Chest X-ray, PA view. Patient: 62 years old, sex M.
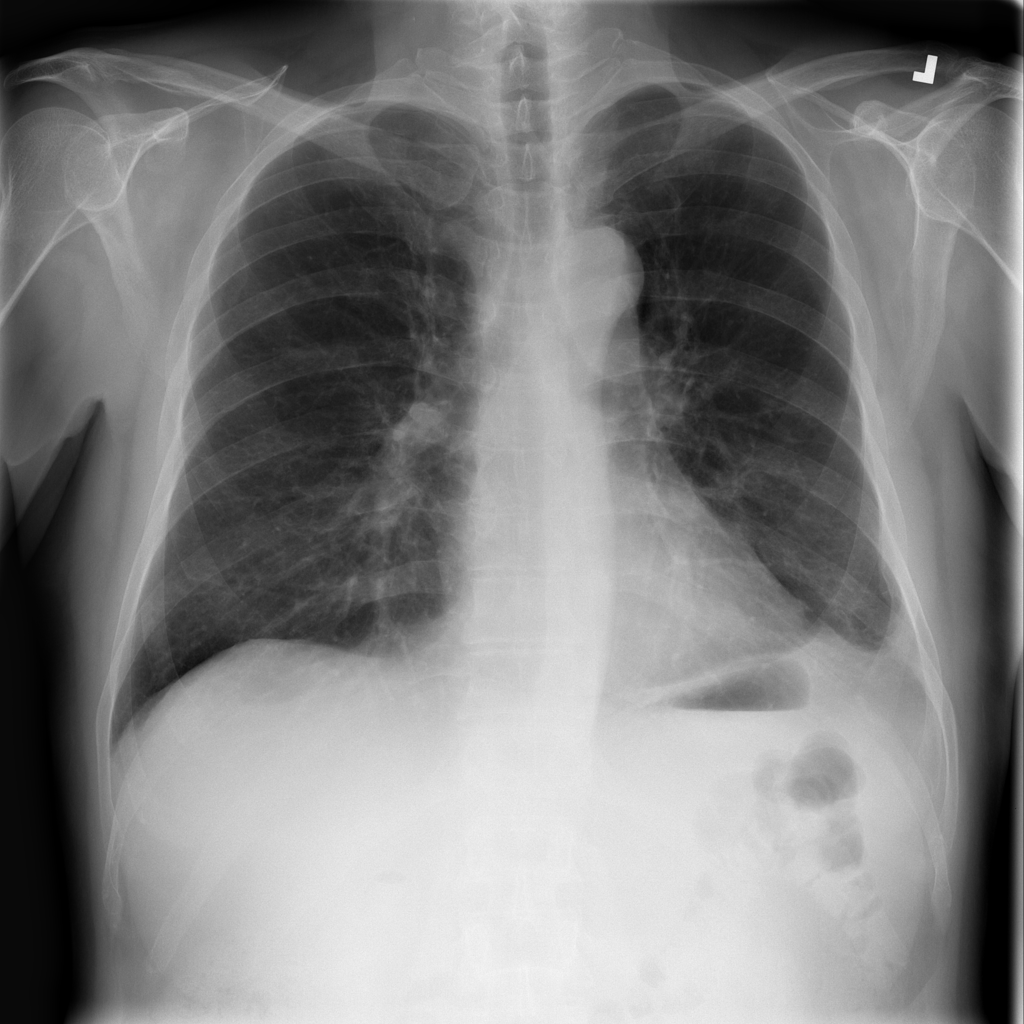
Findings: Fibrosis, Pleural_Thickening